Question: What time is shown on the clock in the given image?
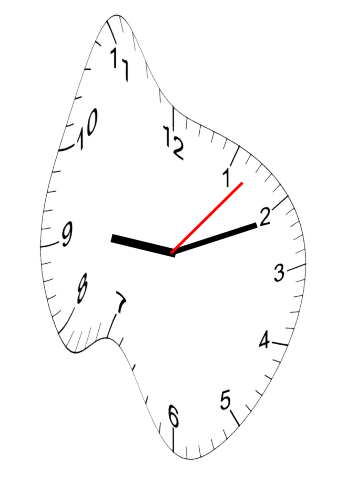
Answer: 09:11:07